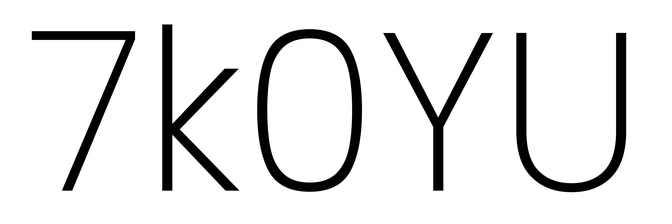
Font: Poppins-ExtraLight